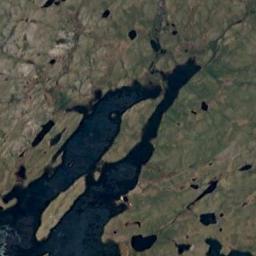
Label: wetland